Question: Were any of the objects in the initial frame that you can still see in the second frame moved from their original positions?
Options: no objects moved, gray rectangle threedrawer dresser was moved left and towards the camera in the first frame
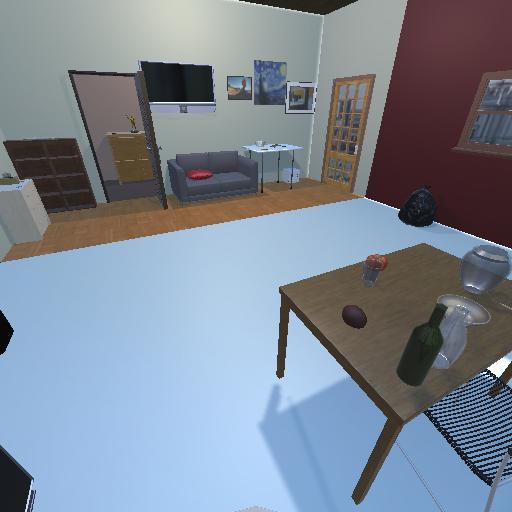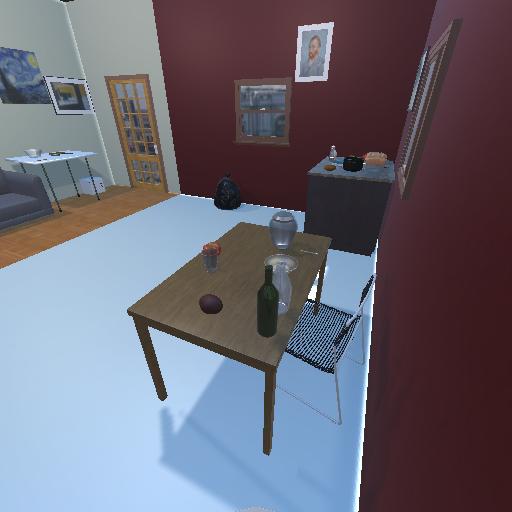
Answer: no objects moved